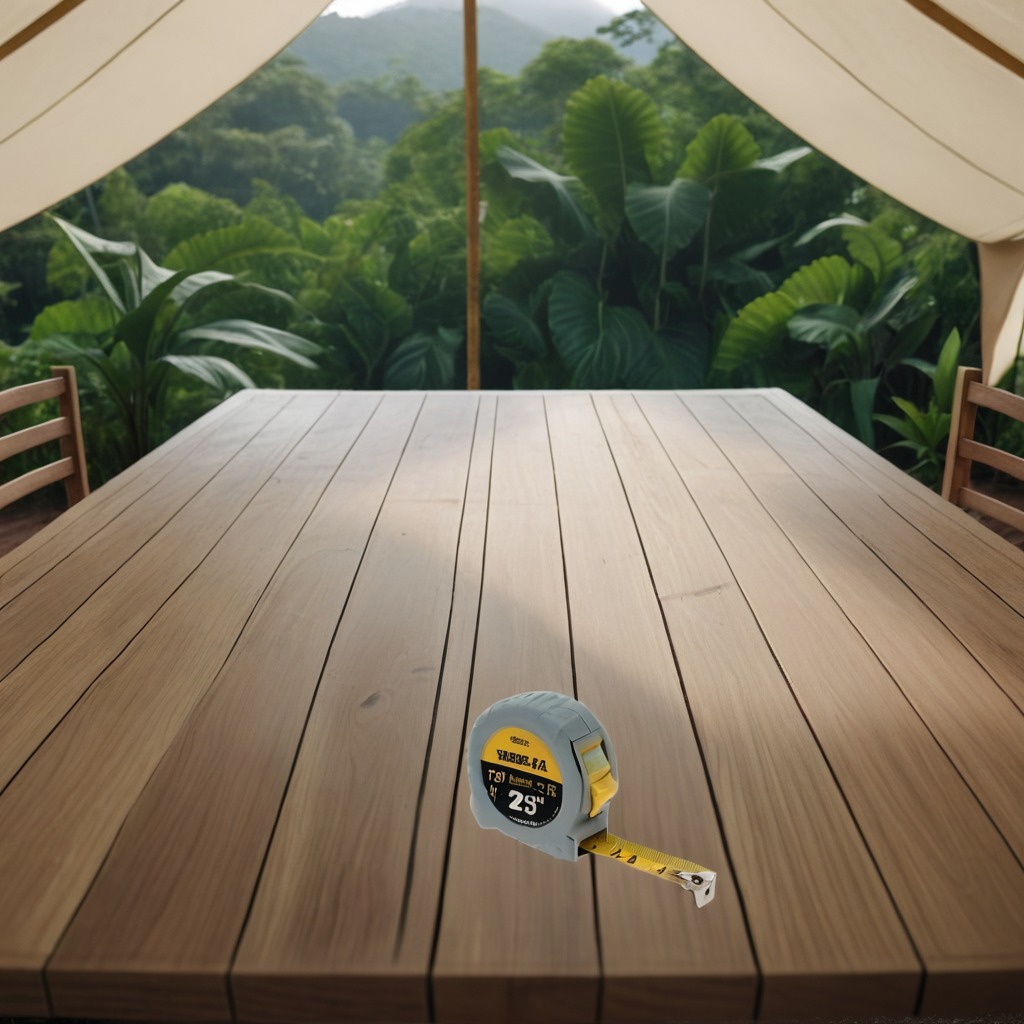
A measuring tape is lying on the wooden table inside a jungle field workshop tent humid ambient light worn but